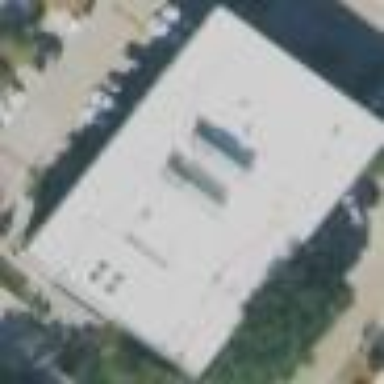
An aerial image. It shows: Commercial building.